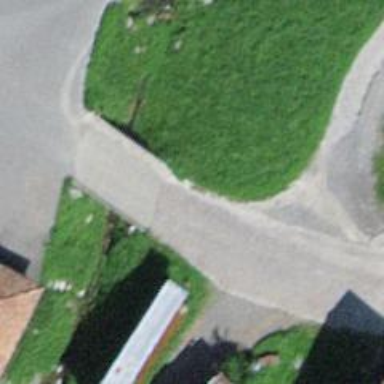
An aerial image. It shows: Service road that includes bridge.